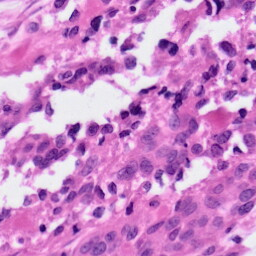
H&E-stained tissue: Ovarian